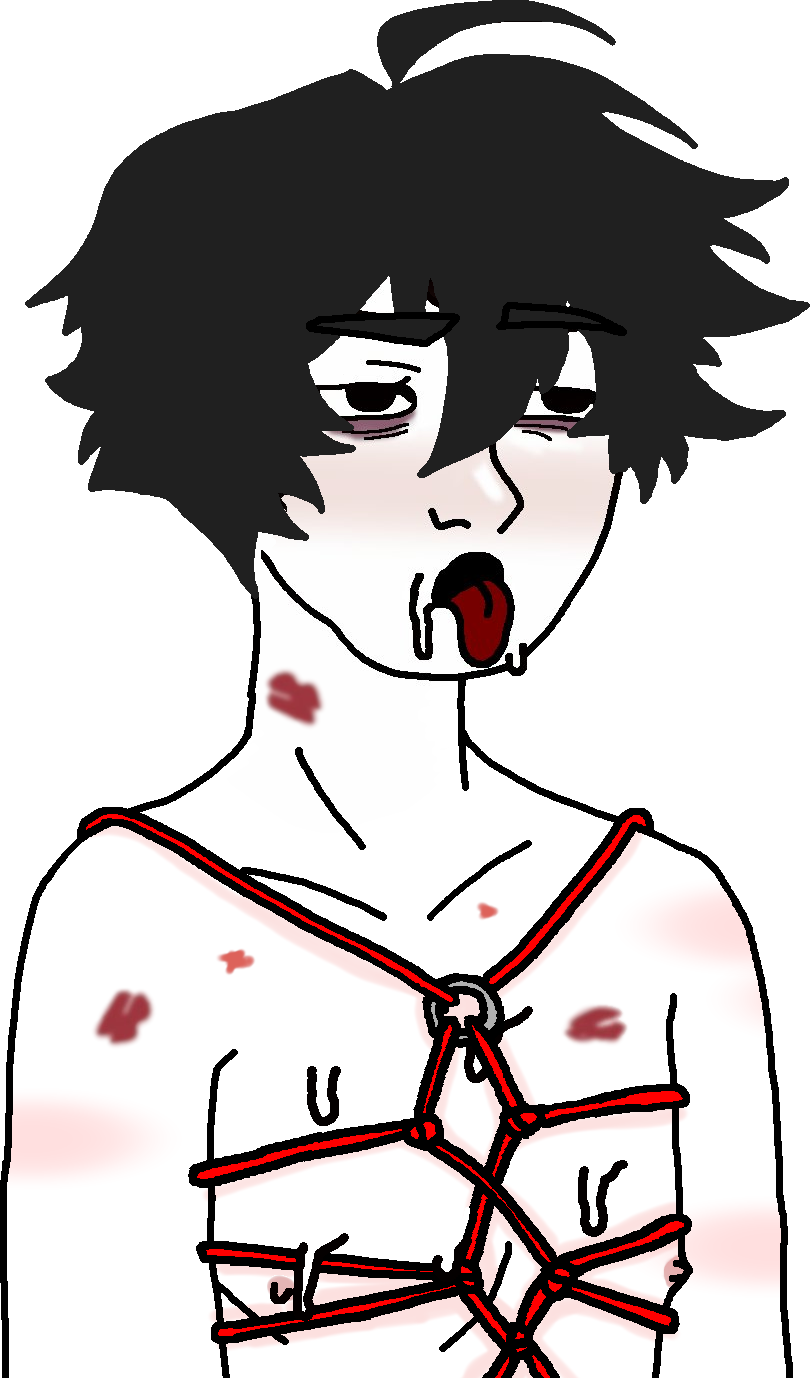
Label: 5_Twinkjak